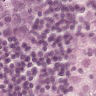
Metastatic tissue present: yes